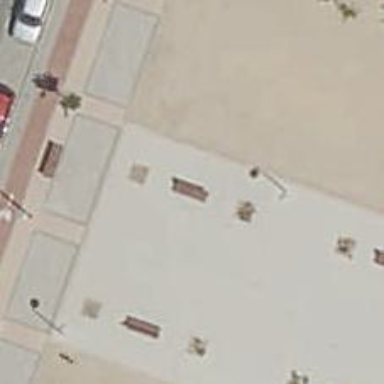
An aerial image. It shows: Bench for seating.